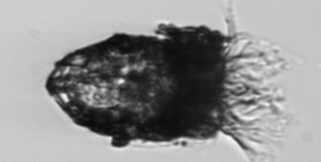
Label: Stenosemella_pacifica